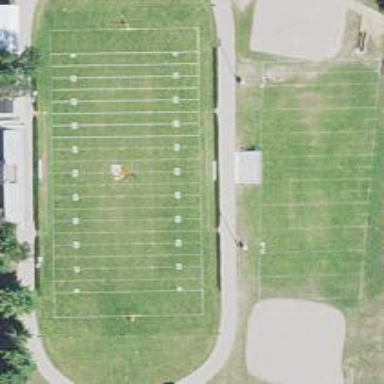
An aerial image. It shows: Pitch for American football.